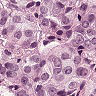
Metastatic tissue present: yes